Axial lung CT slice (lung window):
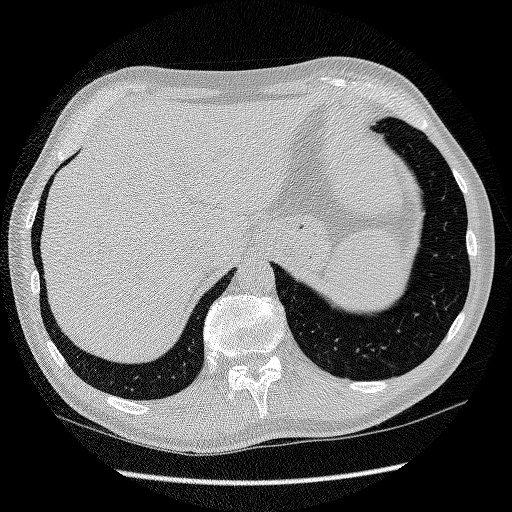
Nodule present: no